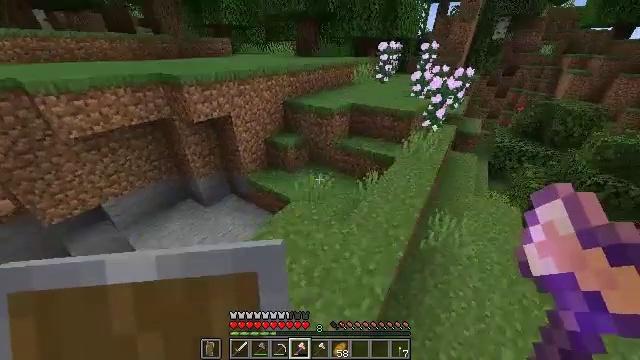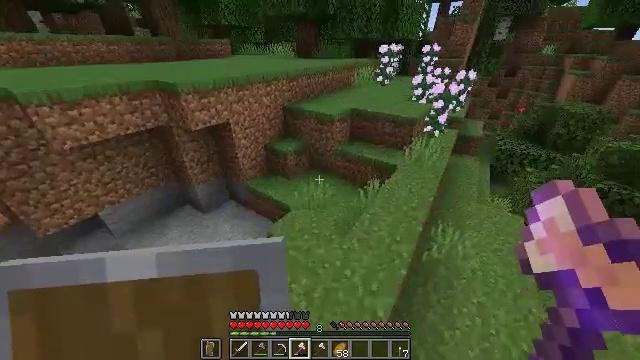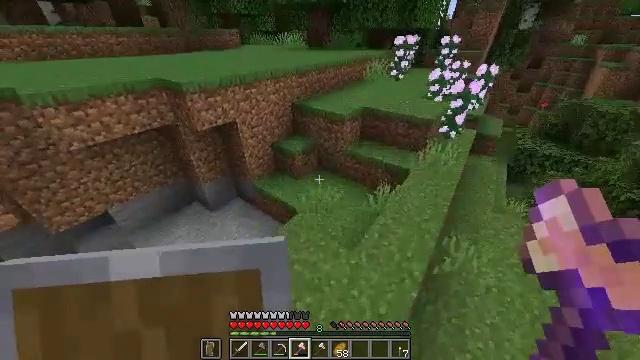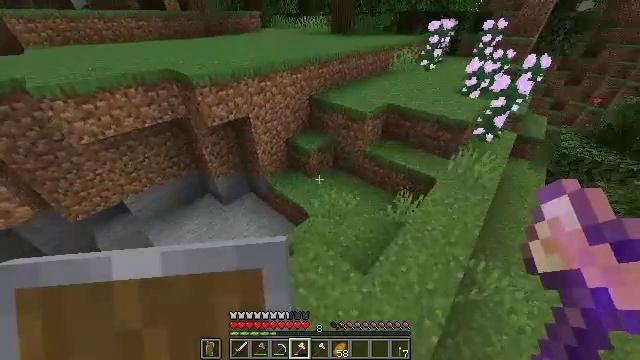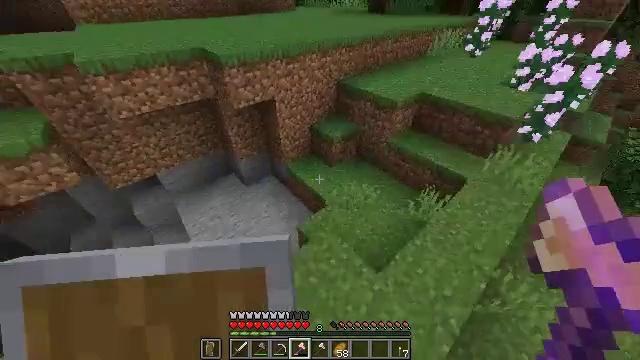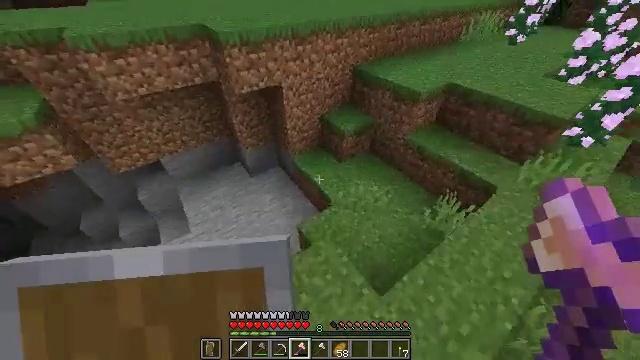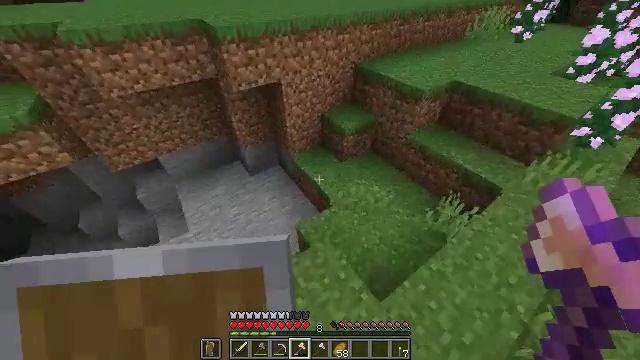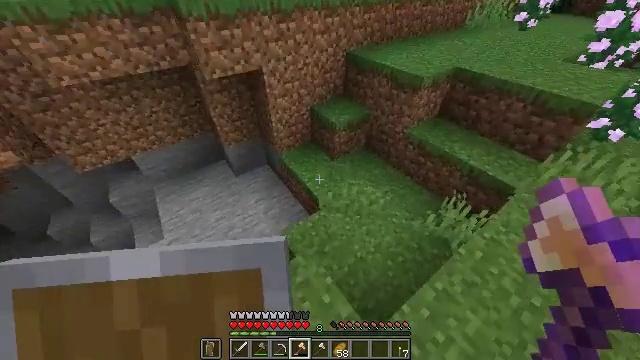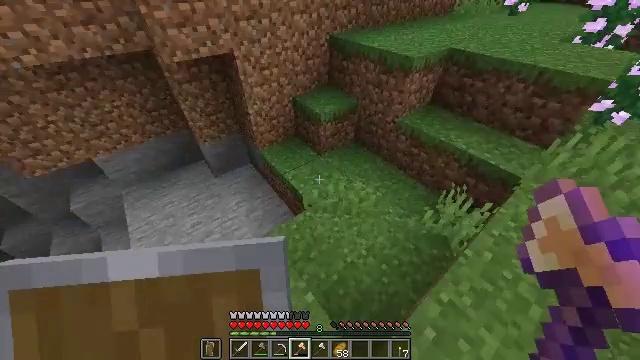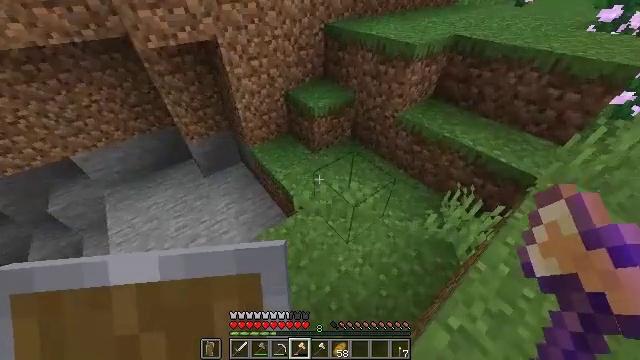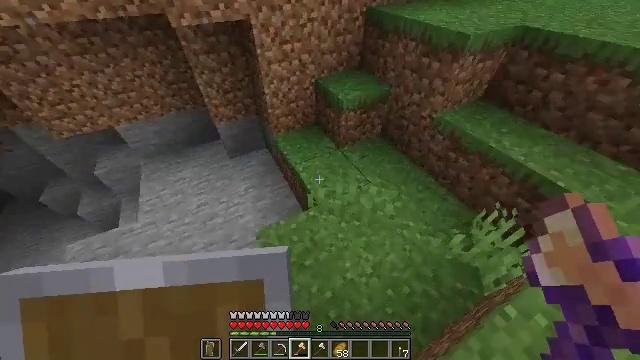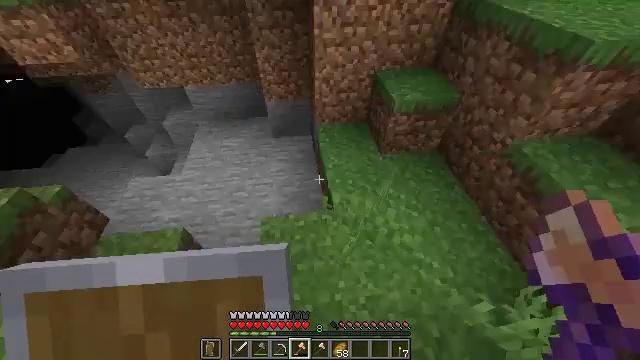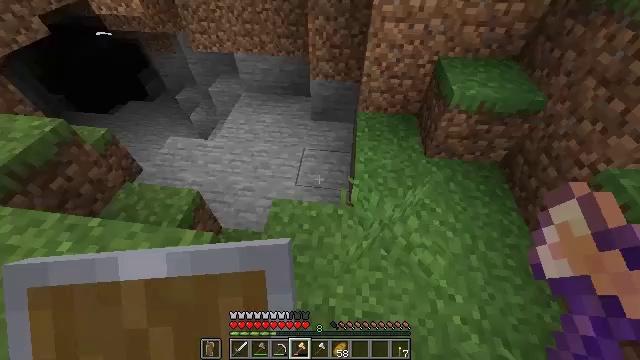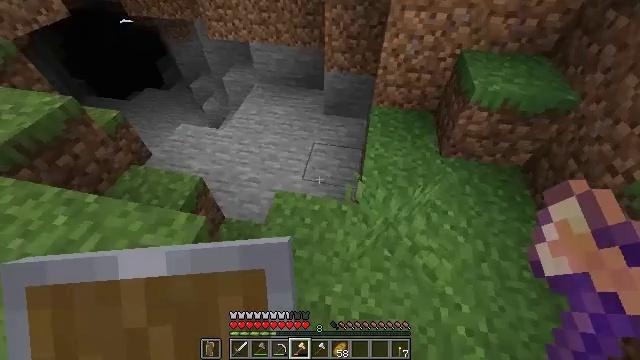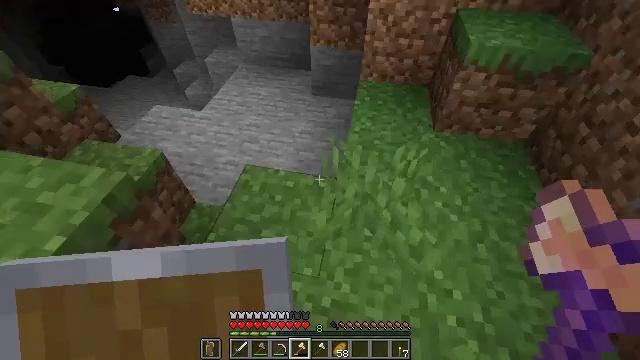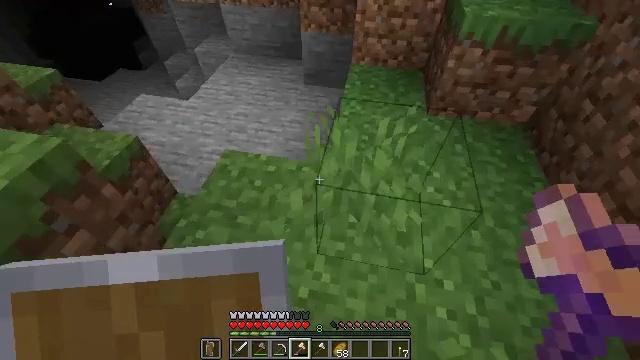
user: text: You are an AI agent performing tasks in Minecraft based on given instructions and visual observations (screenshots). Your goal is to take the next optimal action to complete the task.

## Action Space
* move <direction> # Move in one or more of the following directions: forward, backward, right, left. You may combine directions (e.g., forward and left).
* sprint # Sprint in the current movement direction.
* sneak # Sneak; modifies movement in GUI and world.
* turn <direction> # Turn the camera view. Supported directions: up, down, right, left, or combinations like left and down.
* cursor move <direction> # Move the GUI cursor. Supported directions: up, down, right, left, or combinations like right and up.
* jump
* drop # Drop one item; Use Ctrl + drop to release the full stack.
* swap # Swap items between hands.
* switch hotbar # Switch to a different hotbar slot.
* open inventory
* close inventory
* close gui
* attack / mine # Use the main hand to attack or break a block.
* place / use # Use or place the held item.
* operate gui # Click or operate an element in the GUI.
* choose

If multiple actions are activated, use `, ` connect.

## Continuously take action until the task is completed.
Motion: motion action
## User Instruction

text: Break the tree to get oak logs.
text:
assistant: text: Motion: move forward, jump
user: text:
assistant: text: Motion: move forward, turn left and down, jump
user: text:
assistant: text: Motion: move forward and move right, turn left and down, jump
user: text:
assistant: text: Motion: move forward and move right, turn left and down, jump
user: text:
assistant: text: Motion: move forward and move right, turn left and down
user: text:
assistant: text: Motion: move forward and move right
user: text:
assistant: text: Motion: move forward and move right
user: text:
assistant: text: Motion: move forward and move right, turn right
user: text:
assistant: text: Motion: move forward and move right
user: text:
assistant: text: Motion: move right, turn left and down
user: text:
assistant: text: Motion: move right, turn left and down
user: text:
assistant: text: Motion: move right, turn left and down
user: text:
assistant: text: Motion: move right, turn left
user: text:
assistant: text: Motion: move right
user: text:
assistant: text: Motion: move right
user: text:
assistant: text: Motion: move right
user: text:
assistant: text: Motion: move right
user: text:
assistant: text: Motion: move right
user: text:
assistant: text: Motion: move right
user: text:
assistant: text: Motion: move right
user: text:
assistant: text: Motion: move right
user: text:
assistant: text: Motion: move right
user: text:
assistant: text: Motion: move right, turn right and up, jump
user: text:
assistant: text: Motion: move right, turn right and up, jump
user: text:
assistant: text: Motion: move right, turn right and up, jump
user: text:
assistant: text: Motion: move right, jump
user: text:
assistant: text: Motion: move right, jump
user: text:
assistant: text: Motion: move forward and move right
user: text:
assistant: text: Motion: move forward and move right
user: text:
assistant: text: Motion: move forward and move right